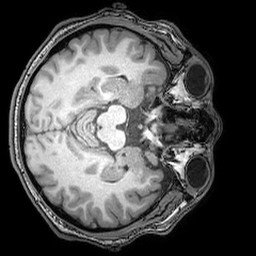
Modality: T1w
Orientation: axial
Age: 23
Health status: ill
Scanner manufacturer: philips
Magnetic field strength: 3 T
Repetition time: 0.007 s
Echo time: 0.003501 s